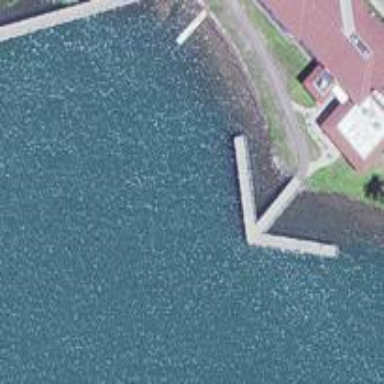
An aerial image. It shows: Man-made pier.